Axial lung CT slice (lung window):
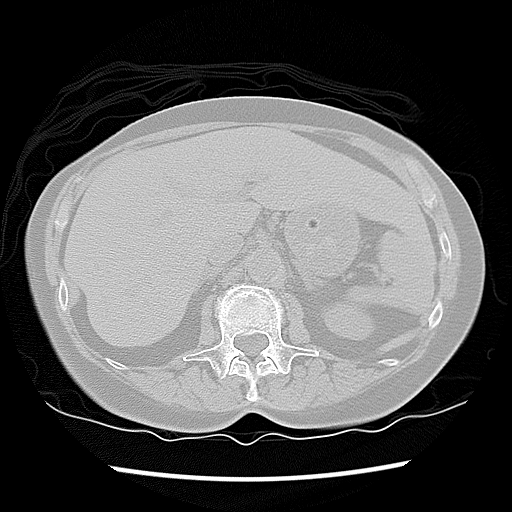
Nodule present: no